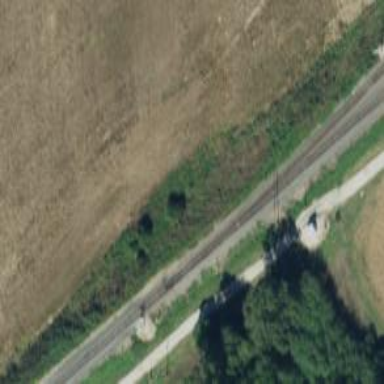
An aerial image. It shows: Railway track.